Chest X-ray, PA view. Patient: 62 years old, sex M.
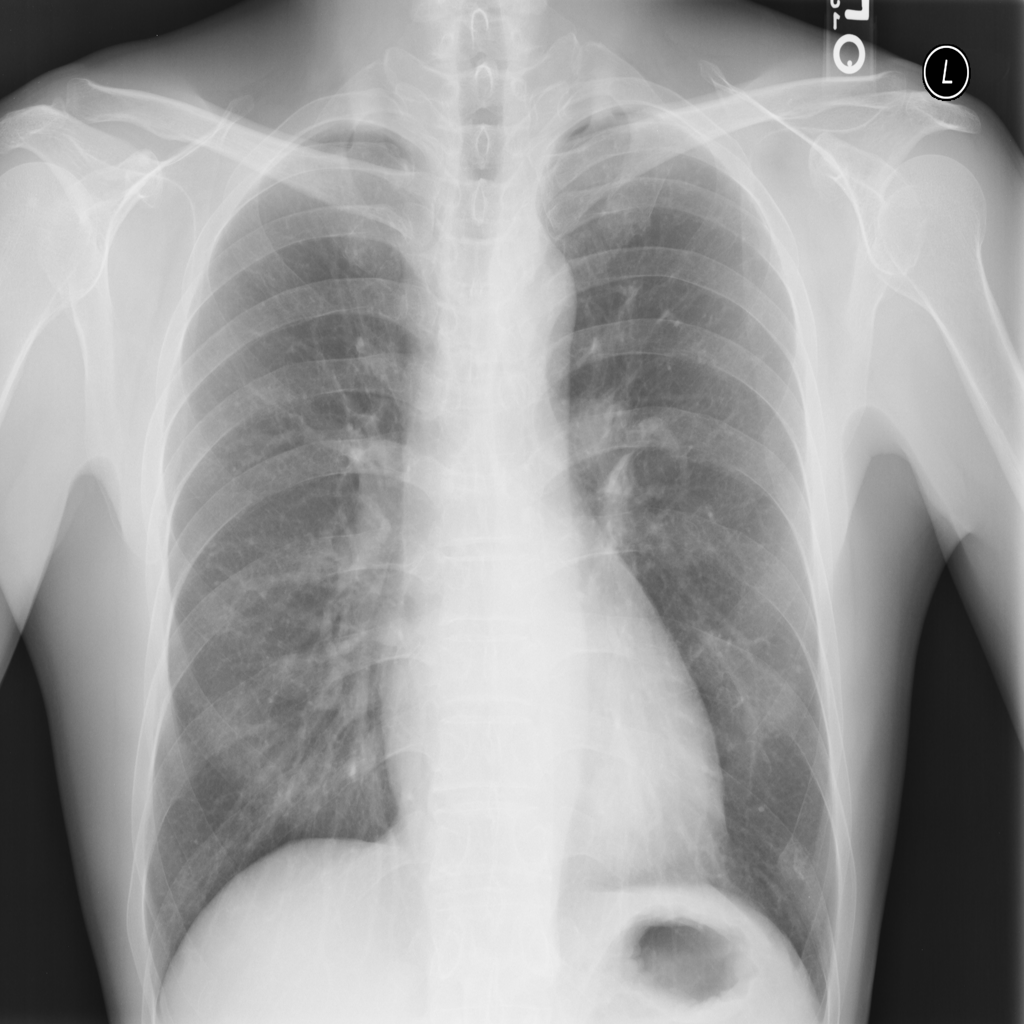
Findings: No Finding